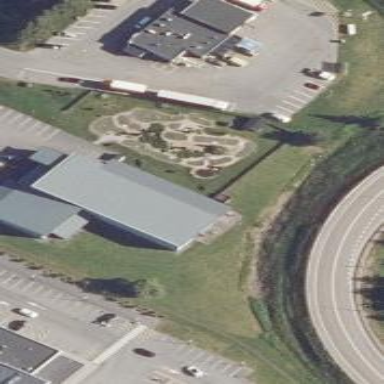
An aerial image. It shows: Building that houses bowling alley.